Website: walmart
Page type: cart
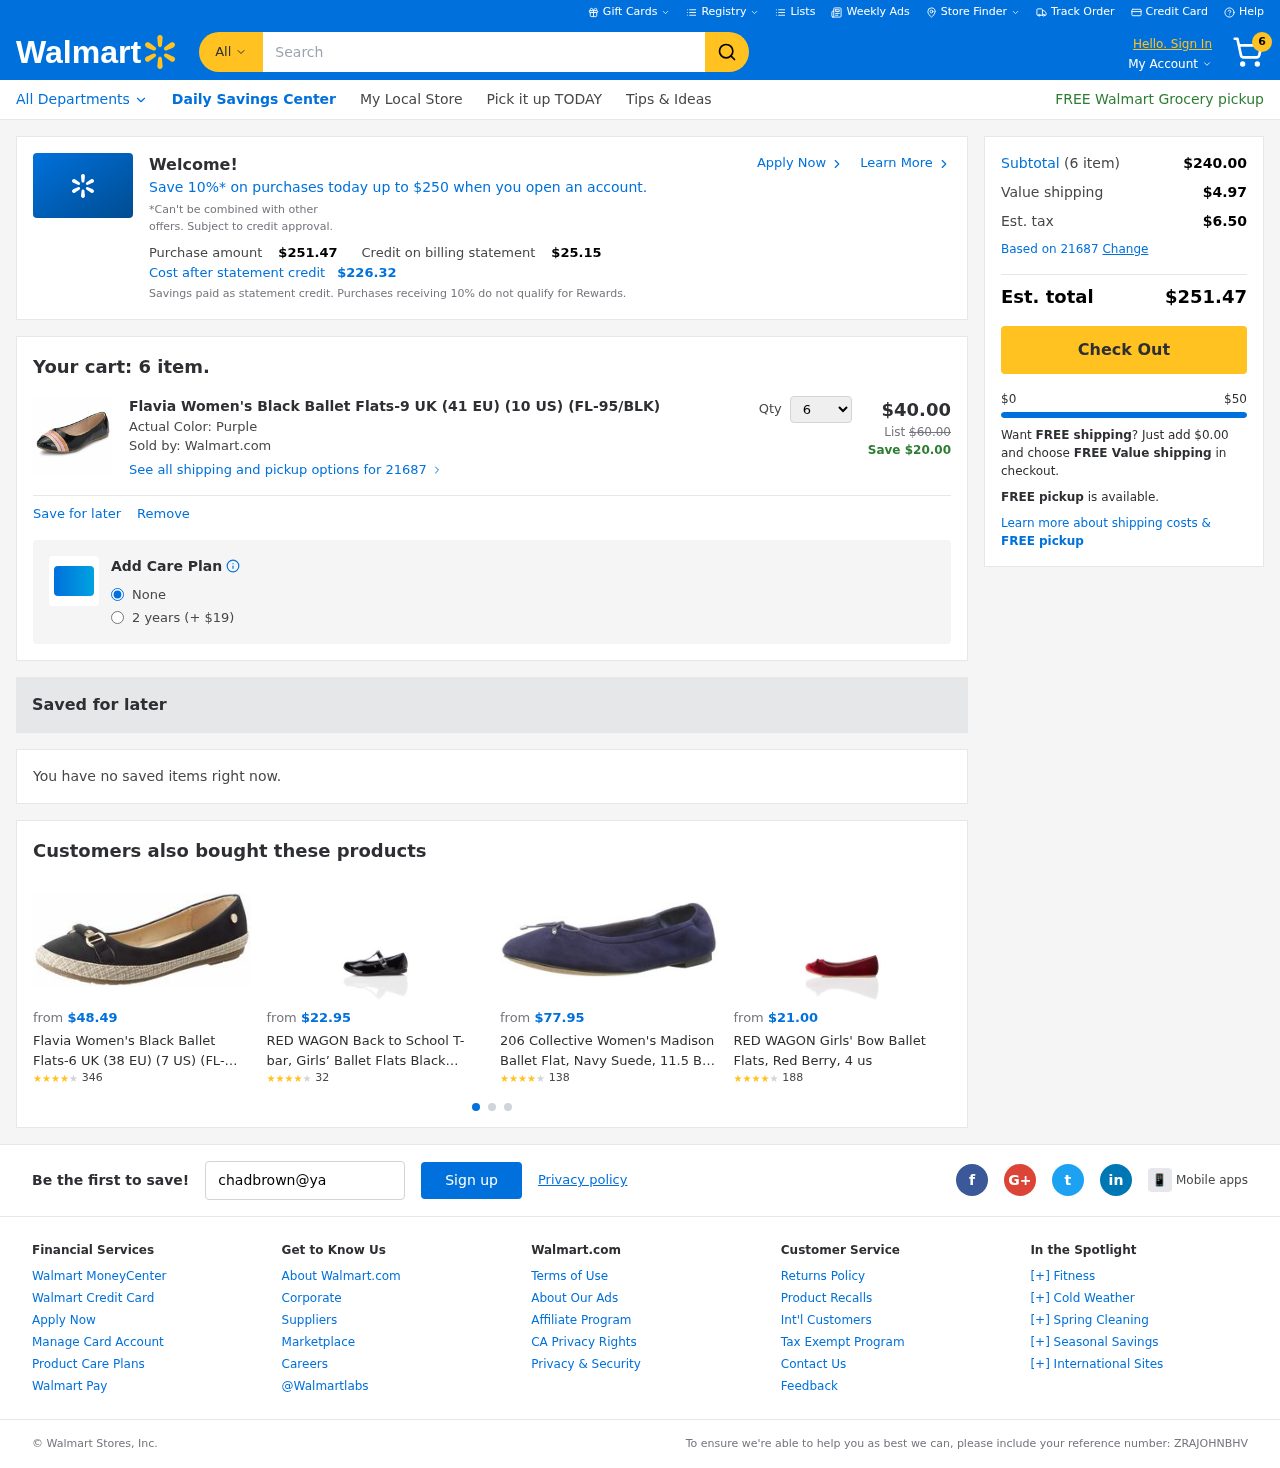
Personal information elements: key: PII_EMAIL
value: chadbrown@yahoo.com
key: PII_POSTCODE
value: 21687
Product elements: key: PRODUCT1_NAME
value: Flavia Women's Black Ballet Flats-9 UK (41 EU) (10 US) (FL-95/BLK)
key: PRODUCT1_PRICE
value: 40
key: PRODUCT1_QUANTITY
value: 6
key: PRODUCT2_NAME
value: Flavia Women's Black Ballet Flats-6 UK (38 EU) (7 US) (FL-926/BLK)
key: PRODUCT2_NUM_RATINGS
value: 346
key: PRODUCT2_PRICE
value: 48.49
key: PRODUCT2_RATING
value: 4.4
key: PRODUCT3_NAME
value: RED WAGON Back to School T-bar, Girls’ Ballet Flats Black (Black Patent) 3
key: PRODUCT3_NUM_RATINGS
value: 32
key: PRODUCT3_PRICE
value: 22.95
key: PRODUCT3_RATING
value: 4.2
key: PRODUCT4_NAME
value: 206 Collective Women's Madison Ballet Flat, Navy Suede, 11.5 B US
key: PRODUCT4_NUM_RATINGS
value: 138
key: PRODUCT4_PRICE
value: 77.95
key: PRODUCT4_RATING
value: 4.3
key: PRODUCT5_NAME
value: RED WAGON Girls' Bow Ballet Flats, Red Berry, 4 us
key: PRODUCT5_NUM_RATINGS
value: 188
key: PRODUCT5_PRICE
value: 21
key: PRODUCT5_RATING
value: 4.3
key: PRODUCT1_ORIGINAL_PRICE
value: $60.00
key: PRODUCT1_SAVINGS
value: Save $20.00
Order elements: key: ORDER_NUM_ITEMS
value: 6
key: ORDER_TOTAL
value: $251.47
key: PROMO_TOTAL_AFTER_CREDIT
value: $226.32
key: ORDER_SUBTOTAL
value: $240.00
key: ORDER_SHIPPING_COST
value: $4.97
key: ORDER_TAX
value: $6.50
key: FREE_SHIPPING_REMAINING
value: $0.00
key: ORDER_REFERENCE_NUMBER
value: ZRAJOHNBHV
Search elements: key: HEADER_SEARCH
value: Search
Other elements: key: PROMO_CREDIT
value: $25.15